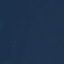
Land use / land cover: SeaLake